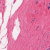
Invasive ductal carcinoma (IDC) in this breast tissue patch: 0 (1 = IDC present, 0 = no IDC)